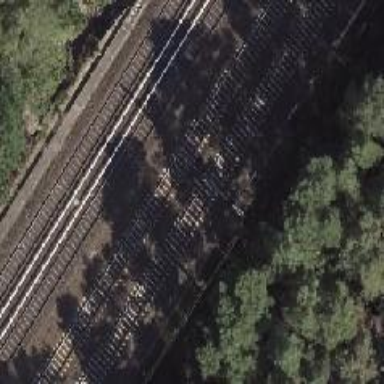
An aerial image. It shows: Railway track with contact lines for electrification.